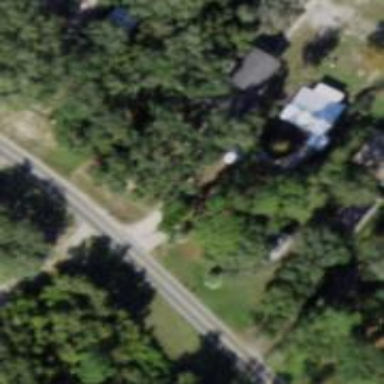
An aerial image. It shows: Driveway.